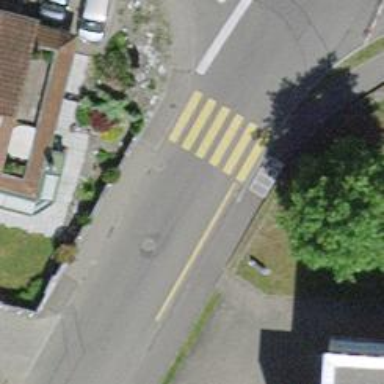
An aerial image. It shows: Uncontrolled zebra crossing on the road.